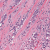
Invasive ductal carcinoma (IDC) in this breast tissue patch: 1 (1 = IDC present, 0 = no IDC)